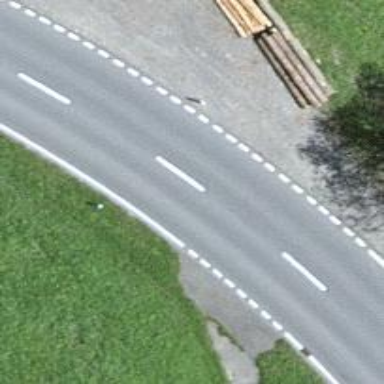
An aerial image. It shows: Tertiary road with asphalt surface.